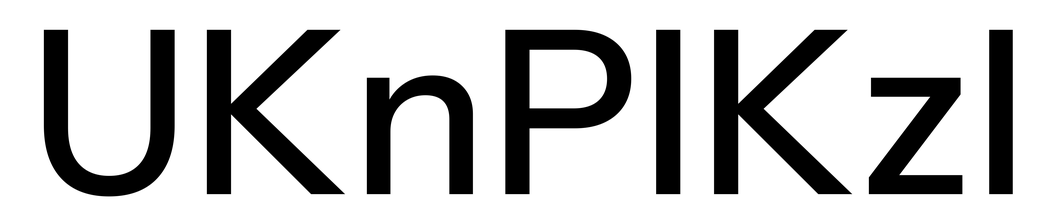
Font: InstrumentSans_Medium